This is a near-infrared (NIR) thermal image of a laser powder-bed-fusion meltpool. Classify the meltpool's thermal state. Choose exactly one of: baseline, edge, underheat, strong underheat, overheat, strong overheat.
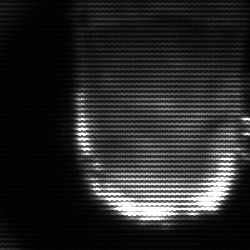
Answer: baseline